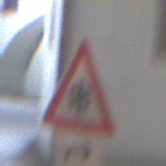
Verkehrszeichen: SchneeOderEisglaette
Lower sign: RichtungsangabeDurchPfeile5
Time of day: Night
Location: Outdoor (Urban)
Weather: Overcast
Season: Winter
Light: Artificial